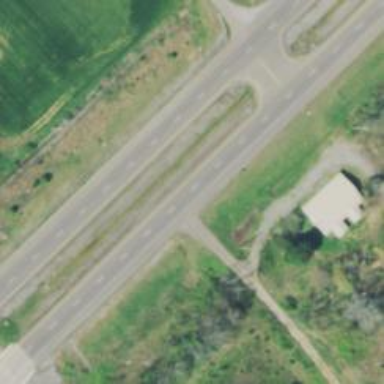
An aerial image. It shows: Primary highway.